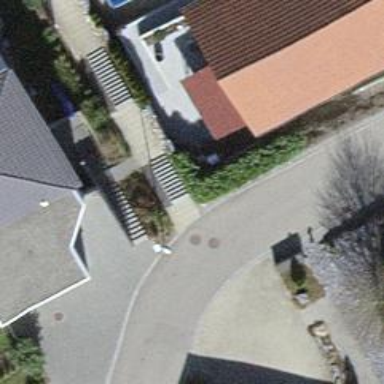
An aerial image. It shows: Concrete steps with ramp.